Question: I have a project iv been working on for sometime, but today when i tried to build the solution the following message was displayed.

This message appears twice when i try run my project, but the project is able to run after this appears.
The problem is i cant publish as this stops my publishing.
The problem signature reads the following:
'''
Problem Event Name: APPCRASH
Application Name: csc.exe
Application Version: 4.0.30319.17929
Application Timestamp: 4ffa73cb
Fault Module Name: bitguard.dll
Fault Module Version: 2.6.1694.246
Fault Module Timestamp: 524a99fc
Exception Code: c0000005 Exception
Offset: 0017966f
OS Version: 6.1.7601.2.1.0.256.1 Locale ID: 7177
Additional Information 1: 0a9e
Additional Information 2: 0a9e372d3b4ad19135b953a78882e789
Additional Information 3: 0a9e
Additional Information 4: 0a9e372d3b4ad19135b953a78882e789
'''
I have run and build this project many times as well as publish, but this now has become a problem out of the blue.
This is only happening with one project and my other run and build fine.
I have posted a bounty on a similar question as i need this resolved quickly:
<URL>
Thanks in advance.
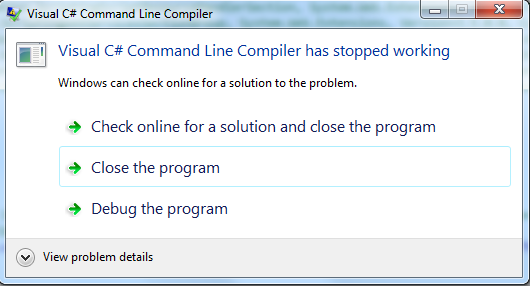
Answer: Found the solution with the help of Joe's comment above.
Following the Fault Module name you can see the problem file is bitguard.dll.
<URL>
Adw Cleaner is a free malware cleaner that helped me find bitguard and remove it safely.
<URL>
The problem has been solved.